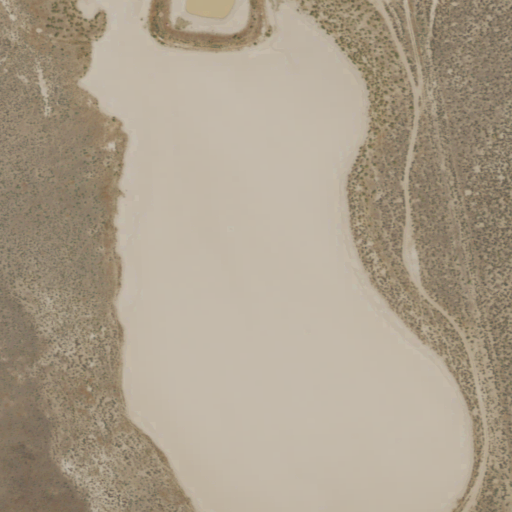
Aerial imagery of plain(s) in Nevada named Dry Slick containing shrub, barren land, and grassland